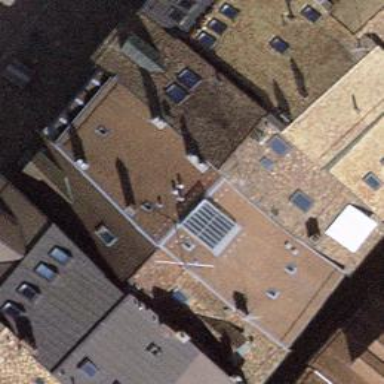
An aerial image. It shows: Apartments building with gabled roof made of roof tiles. The roof orientation is across.